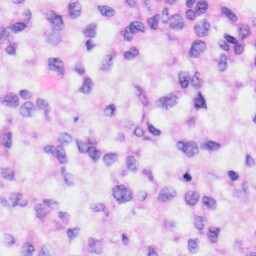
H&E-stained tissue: Liver